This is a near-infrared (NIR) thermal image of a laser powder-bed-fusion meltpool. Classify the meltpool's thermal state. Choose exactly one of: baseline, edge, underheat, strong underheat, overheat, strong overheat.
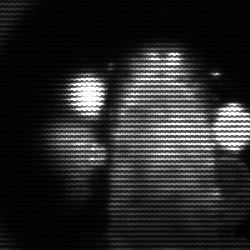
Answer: strong underheat